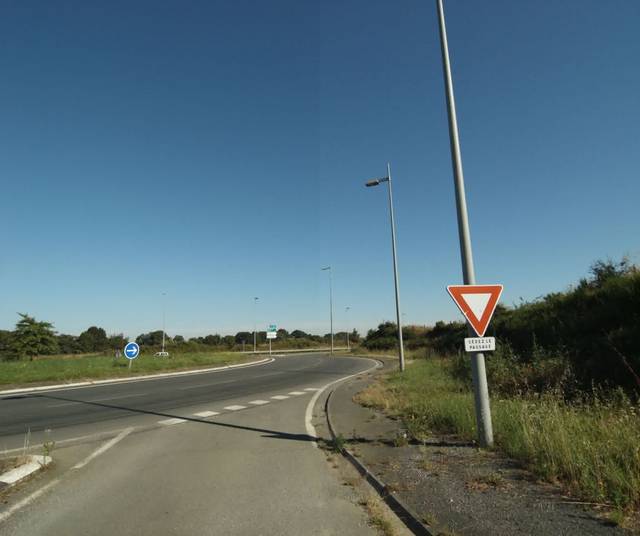
Region: France
Coordinates: 48.062, -0.7333